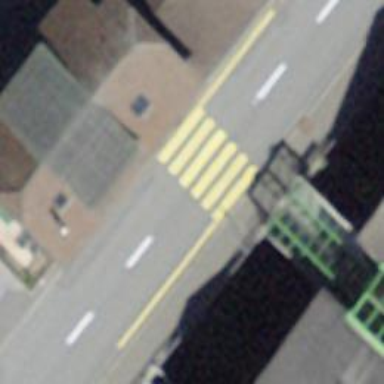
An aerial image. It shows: Zebra crossing on the road.